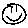
Label: smiley face